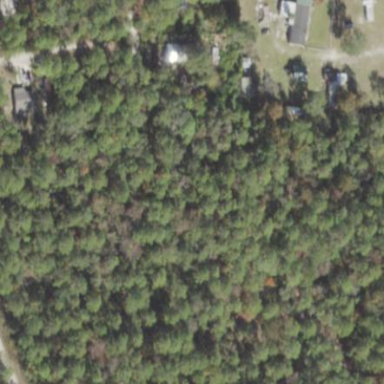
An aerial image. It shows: Mixed leaf woodland.